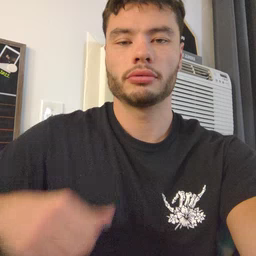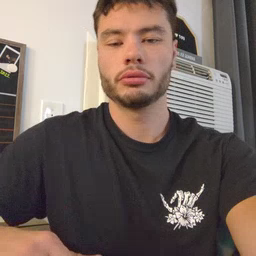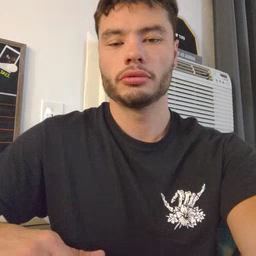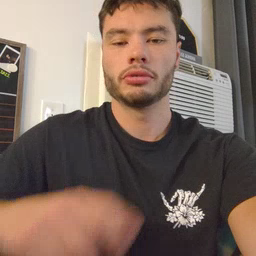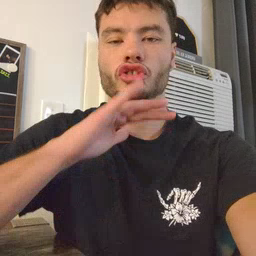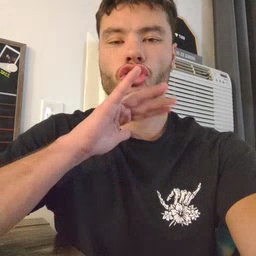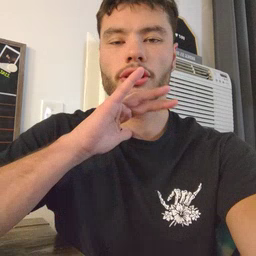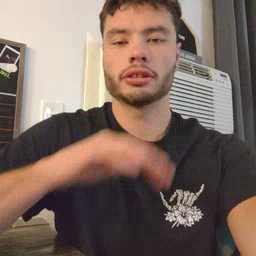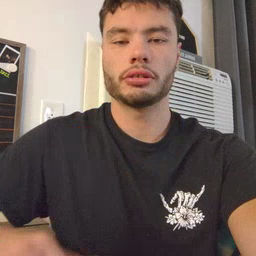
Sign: dirty